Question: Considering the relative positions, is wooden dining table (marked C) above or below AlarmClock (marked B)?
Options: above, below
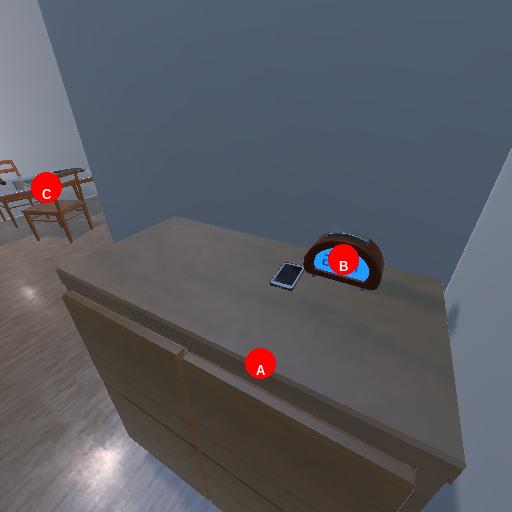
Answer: above